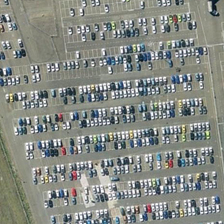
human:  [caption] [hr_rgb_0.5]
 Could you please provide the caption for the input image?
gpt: many cars are parked in a large parking lot .

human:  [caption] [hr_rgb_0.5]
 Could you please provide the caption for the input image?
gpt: many cars are parked in a large parking lot .

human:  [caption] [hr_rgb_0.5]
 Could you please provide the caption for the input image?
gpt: many cars are parked in a large parking lot .

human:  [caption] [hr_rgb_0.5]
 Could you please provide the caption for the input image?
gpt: many cars are parked in a large parking lot .

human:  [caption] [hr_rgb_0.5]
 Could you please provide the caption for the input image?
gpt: many cars are parked in a large parking lot .